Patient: sex M, age 19
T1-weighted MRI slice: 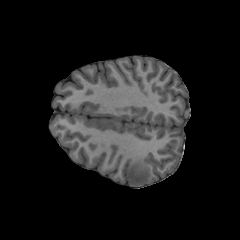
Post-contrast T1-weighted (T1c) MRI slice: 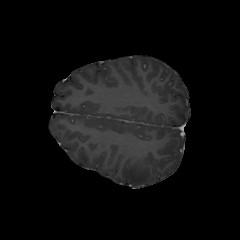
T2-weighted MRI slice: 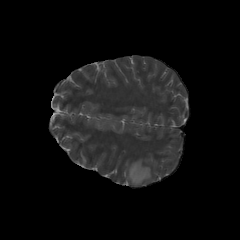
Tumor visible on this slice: yes
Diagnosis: Oligodendroglioma, IDH-mutant, 1p/19q-codeleted
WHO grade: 3